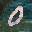
Label: 0